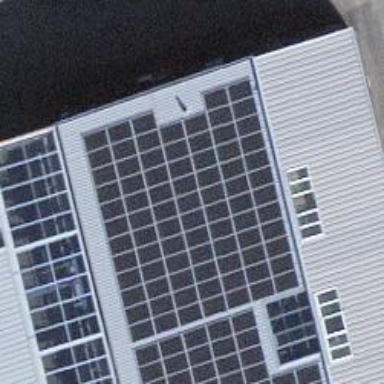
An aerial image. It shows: Solar power generator utilizing photovoltaic technology with solar photovoltaic panels.